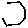
Label: hexagon